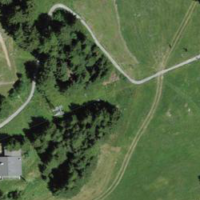
EUNIS habitat code: 24
Species observed at this site:
Sorbus aucuparia